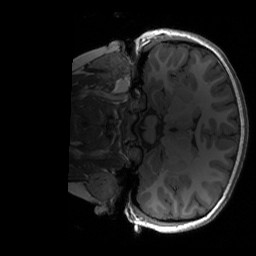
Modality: T1w
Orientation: coronal
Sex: female
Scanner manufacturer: siemens
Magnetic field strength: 3 T
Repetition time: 1.9 s
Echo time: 0.00243 s